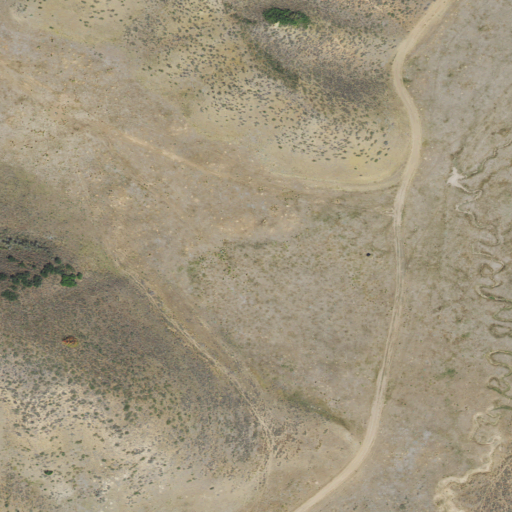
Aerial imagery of valley in Utah named Shed Hollow containing shrub, open development, grassland, and woody wetlands